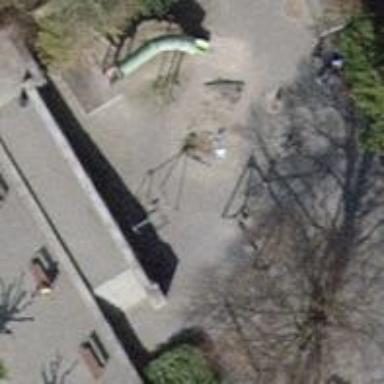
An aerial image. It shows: Springy playground with horse theme.